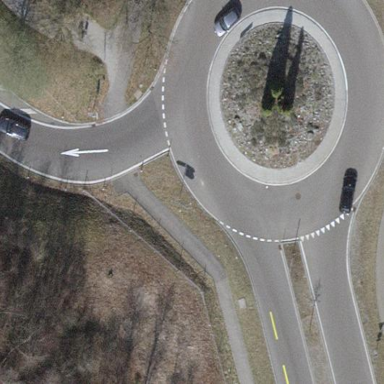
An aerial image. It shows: Secondary road with asphalt surface leading to roundabout.